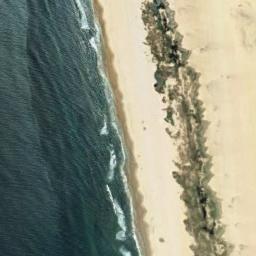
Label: beach